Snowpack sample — Buffalo Mountain, Silverthorne, Colorado, USA (1/25/25, 10:11 AM MST)
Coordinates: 39.6222, -106.1139
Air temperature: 22 °F
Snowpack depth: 110 cm
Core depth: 30 cm
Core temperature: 42.8 °F
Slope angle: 12°, slope face: 102°
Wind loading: high
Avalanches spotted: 0
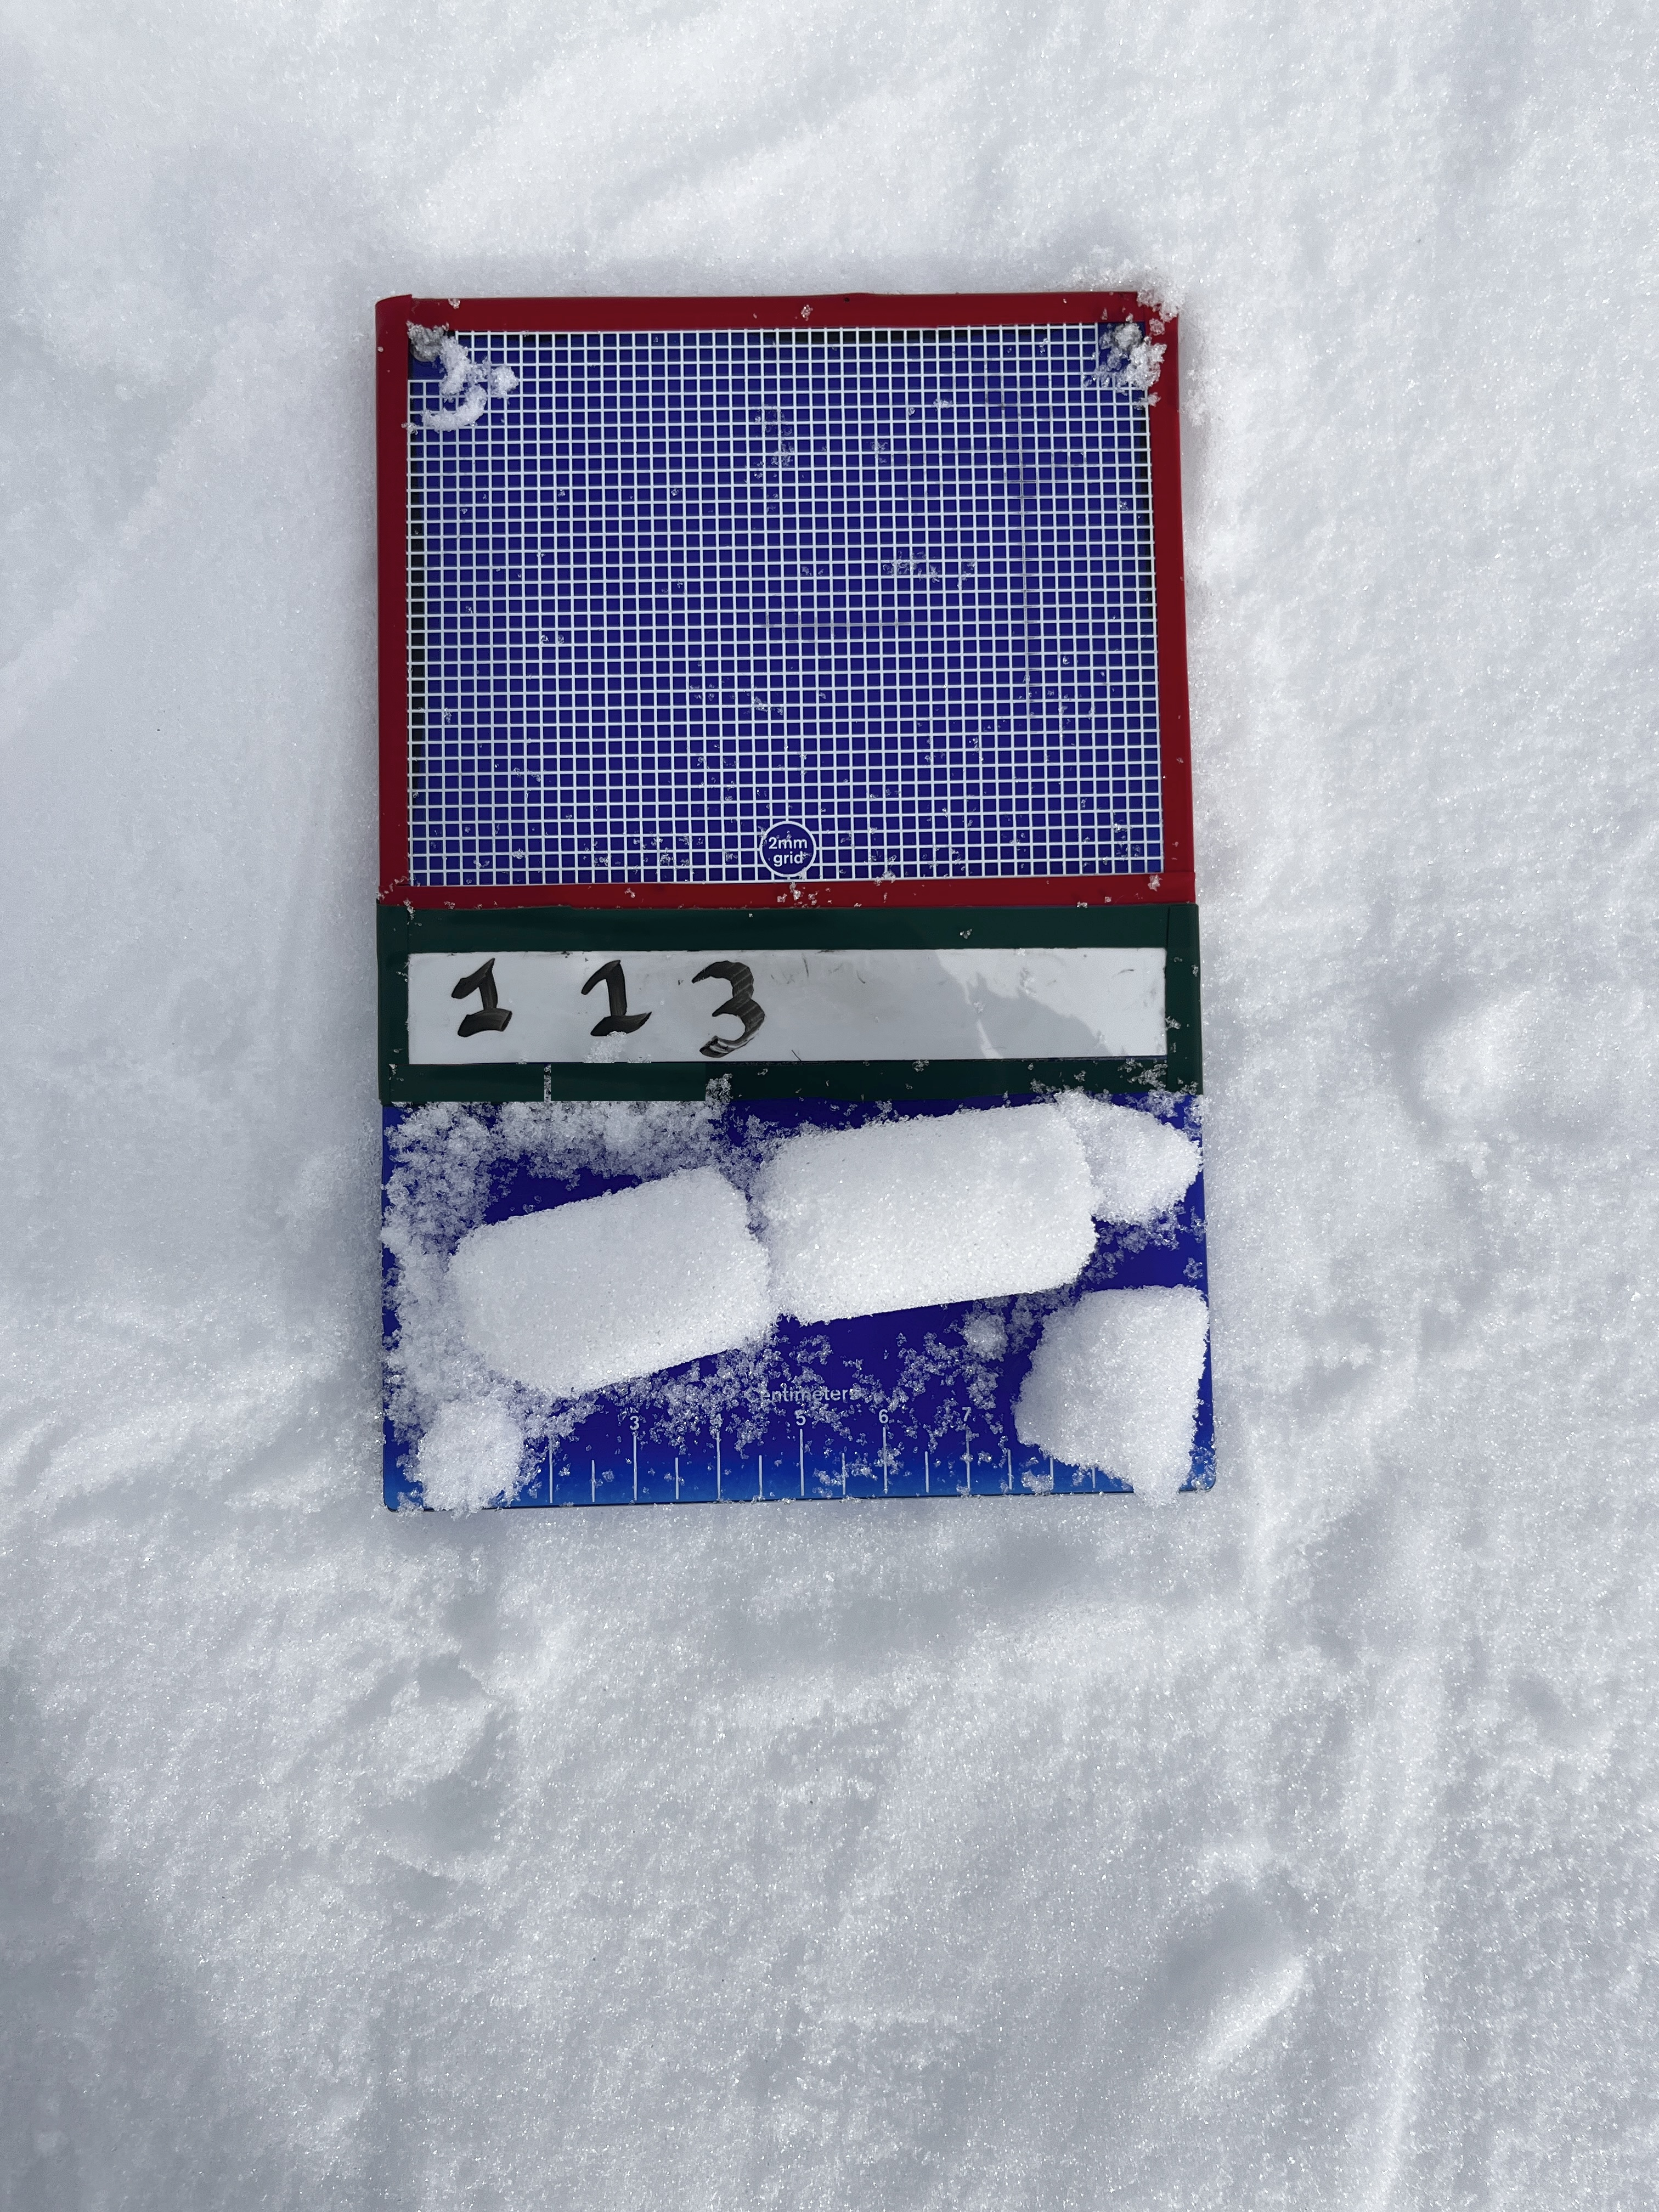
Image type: crystal_card
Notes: No avalanches nearby, collected on the outskirts of a fire break 15 meters from the treeline, on way to Buffalo and Red Mountain